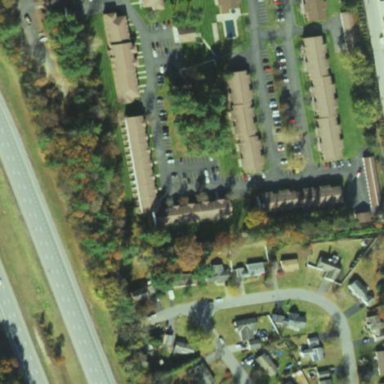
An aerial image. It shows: Image showing building with apartments.